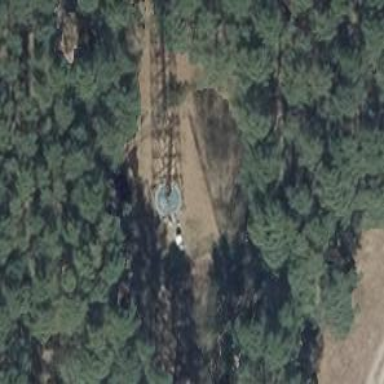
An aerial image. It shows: Man-made mast used for communication purposes.